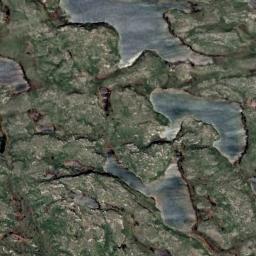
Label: wetland